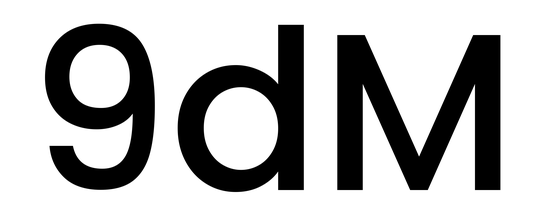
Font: Poppins-Medium